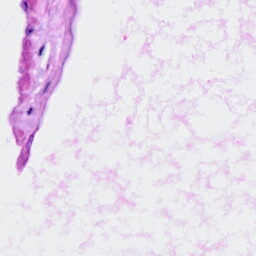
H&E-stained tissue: Ovarian